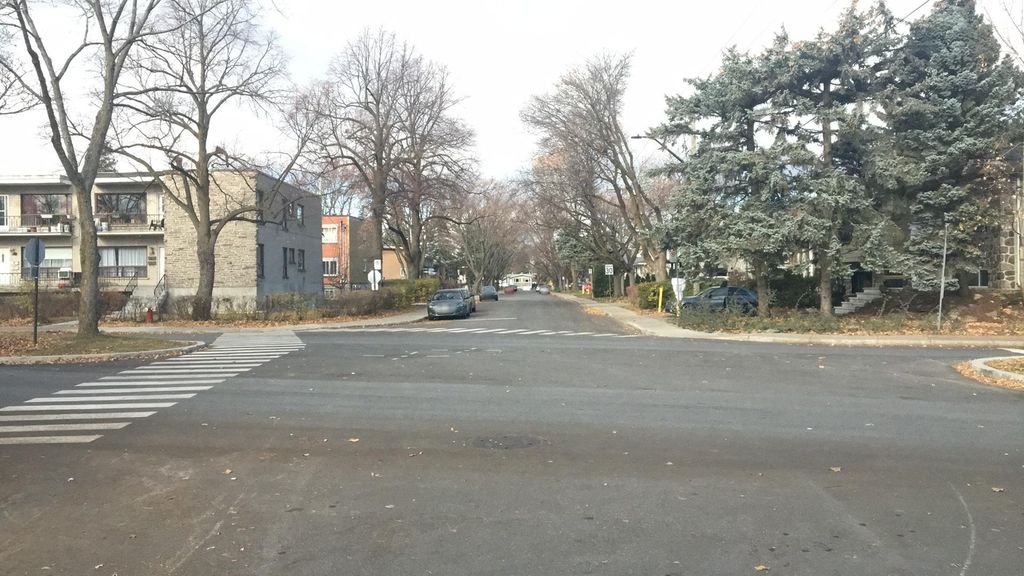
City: montreal